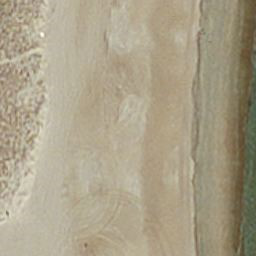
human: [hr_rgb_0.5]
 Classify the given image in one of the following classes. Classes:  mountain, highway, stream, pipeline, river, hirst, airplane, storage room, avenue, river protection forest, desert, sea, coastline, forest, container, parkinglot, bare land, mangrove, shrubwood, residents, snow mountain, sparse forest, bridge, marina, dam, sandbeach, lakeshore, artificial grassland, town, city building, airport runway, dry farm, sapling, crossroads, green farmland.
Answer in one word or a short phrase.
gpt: sandbeach